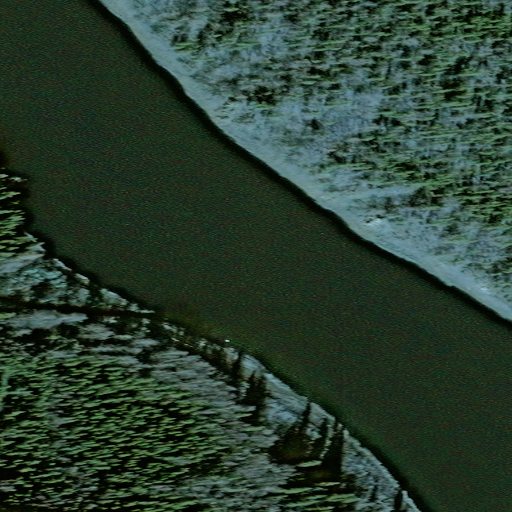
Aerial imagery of valley in Alaska named Melozitna Canyon containing only unknown